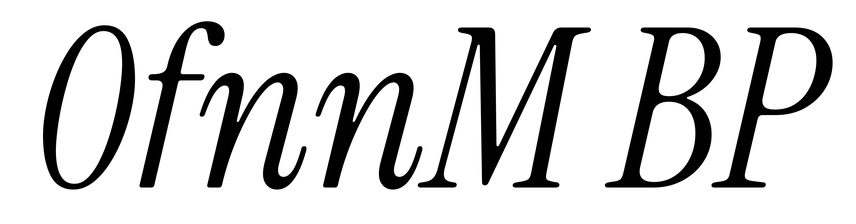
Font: InstrumentSerif-Italic